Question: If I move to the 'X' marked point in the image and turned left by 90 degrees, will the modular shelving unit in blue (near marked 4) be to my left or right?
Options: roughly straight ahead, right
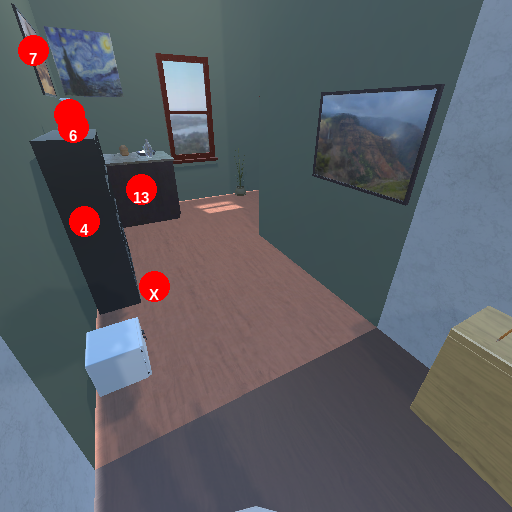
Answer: roughly straight ahead